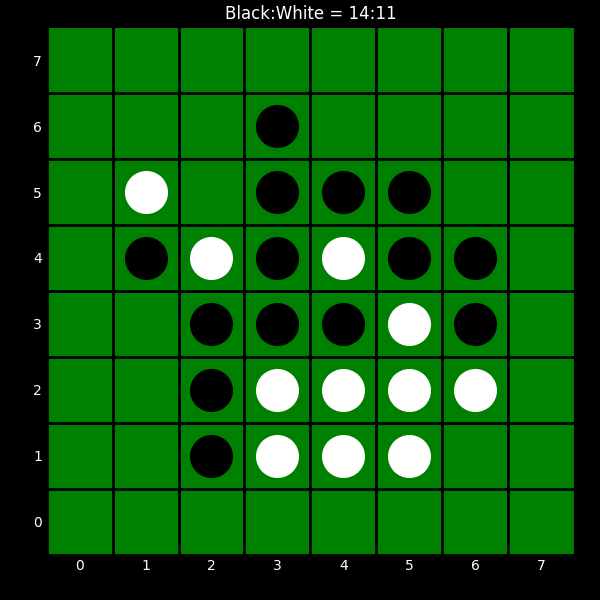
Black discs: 14
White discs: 11